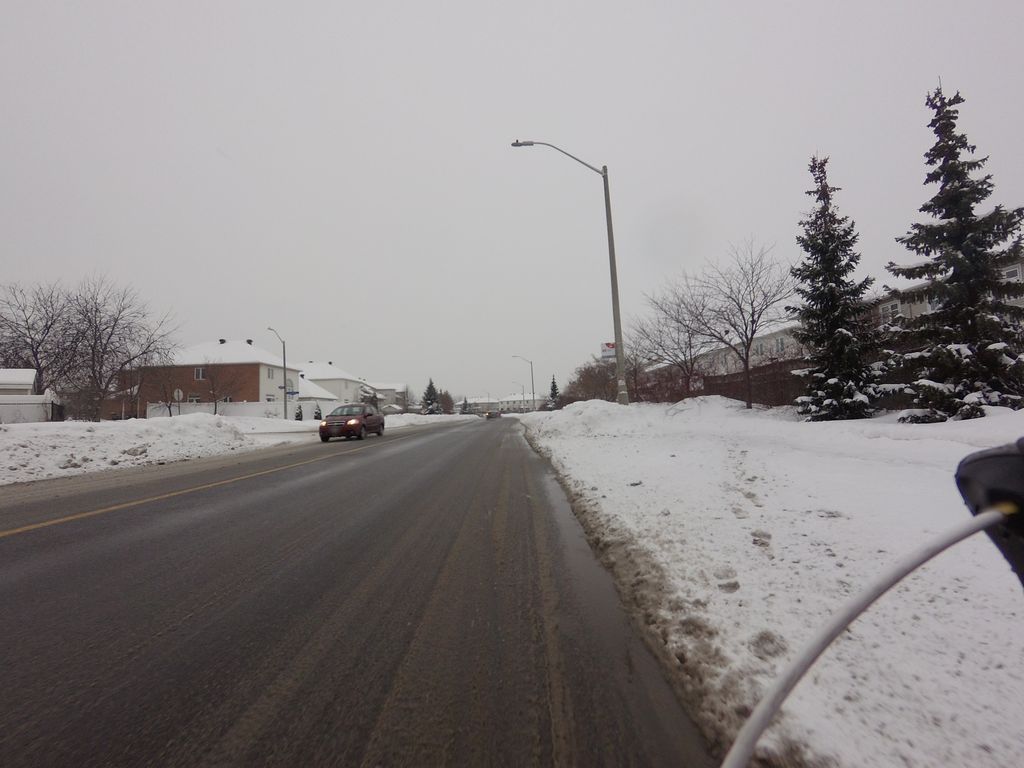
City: ottawa-gatineau